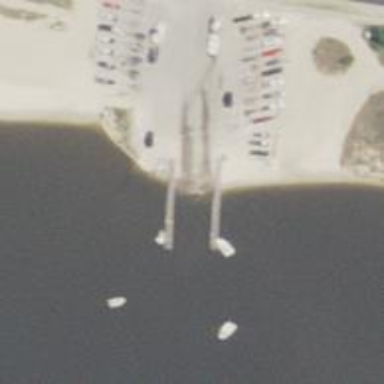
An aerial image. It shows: Slipway on leisure land.